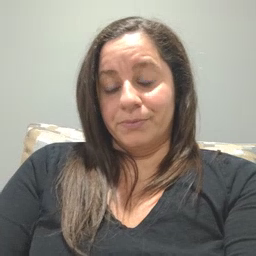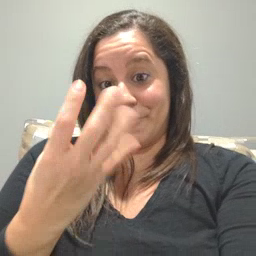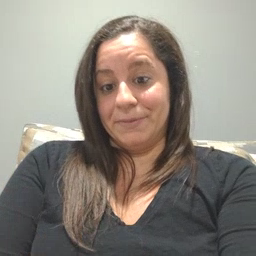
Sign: many